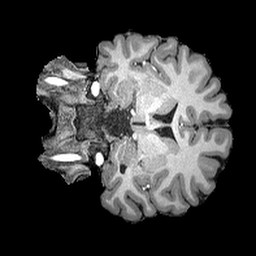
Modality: T1w
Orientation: coronal
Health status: ill